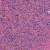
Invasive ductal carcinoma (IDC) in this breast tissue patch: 0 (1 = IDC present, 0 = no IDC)